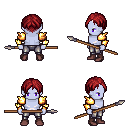
a pixel art fantasy rpg character, male body template, dark elf, purple skin, gold arm armor, metal pants, brunette parted hairstyle, maroon shoes, spear, four views (front, back, left, right), 2x2 character sprite sheet, small pixel art, hard edges, no anti-aliasing